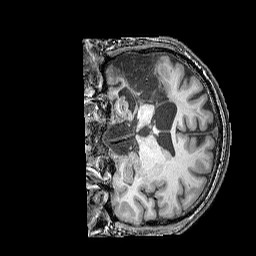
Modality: T1w
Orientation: coronal
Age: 39
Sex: male
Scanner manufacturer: siemens
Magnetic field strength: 3 T
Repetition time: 2.25 s
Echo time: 0.00411 s